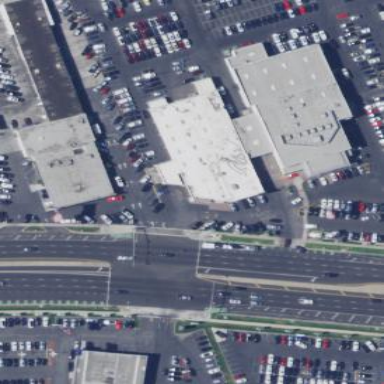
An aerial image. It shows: Building housing car shop.